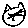
Label: cat